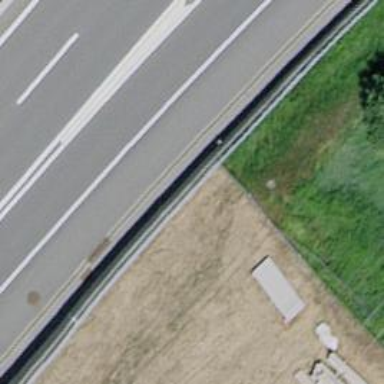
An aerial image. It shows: Noise barrier wall.